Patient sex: M
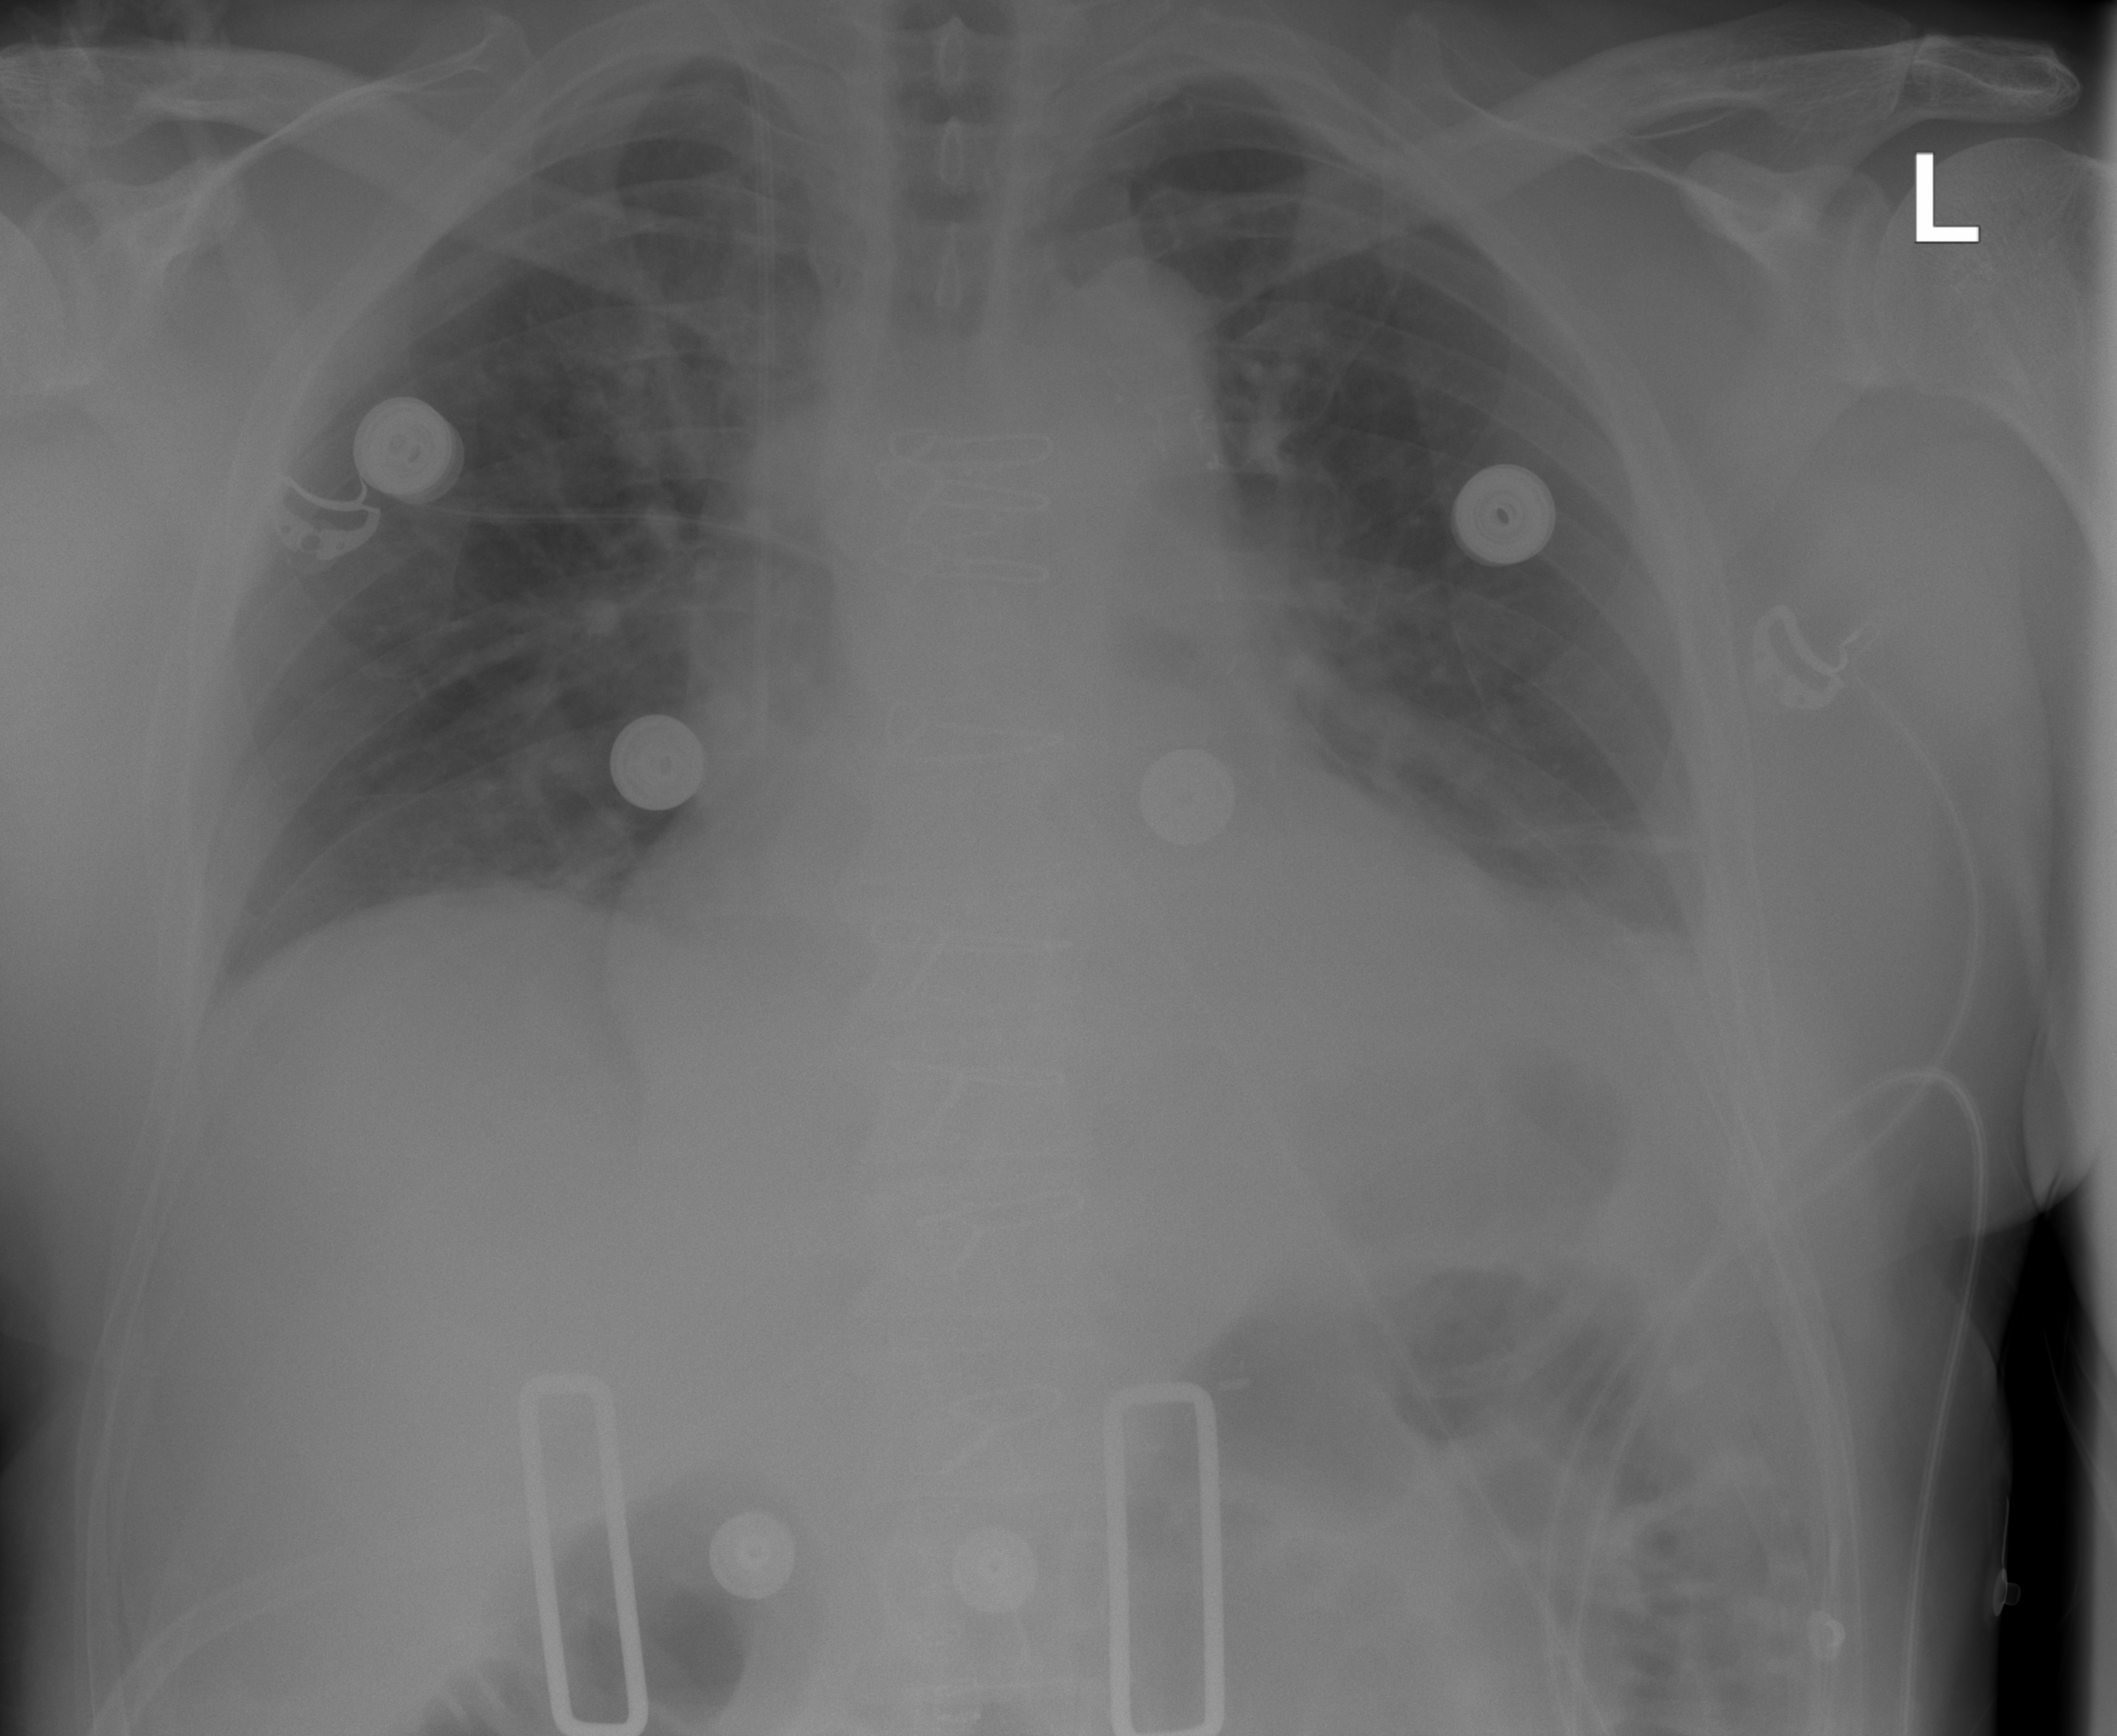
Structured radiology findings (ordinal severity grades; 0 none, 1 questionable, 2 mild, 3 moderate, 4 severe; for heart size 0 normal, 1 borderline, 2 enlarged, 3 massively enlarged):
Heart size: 0
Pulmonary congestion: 2
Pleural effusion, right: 0
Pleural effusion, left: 2
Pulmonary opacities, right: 0
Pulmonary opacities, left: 0
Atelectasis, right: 0
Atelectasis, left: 2